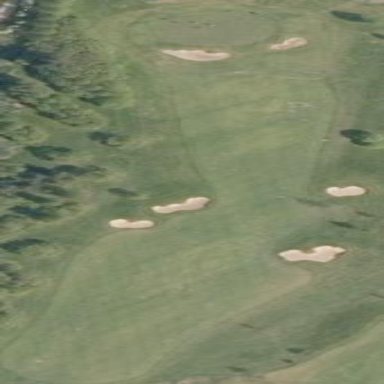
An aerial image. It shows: Grassy area designated as golf fairway.